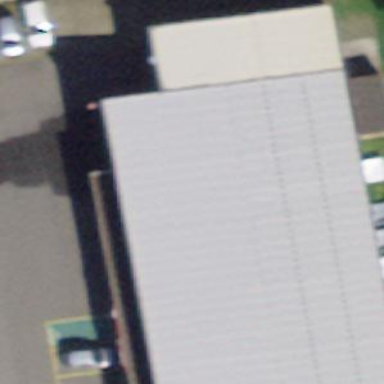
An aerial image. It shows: Building that houses car shop.